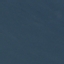
Land use / land cover: SeaLake